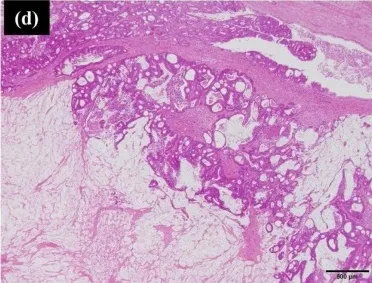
(d) On histopathological examination, viable adenocarcinoma cells are detected in all the liver metastatic lesions.
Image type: pathology (h&e)